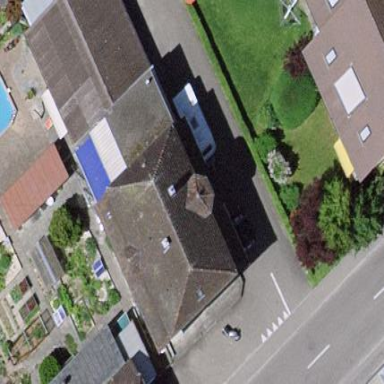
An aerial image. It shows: Garage.